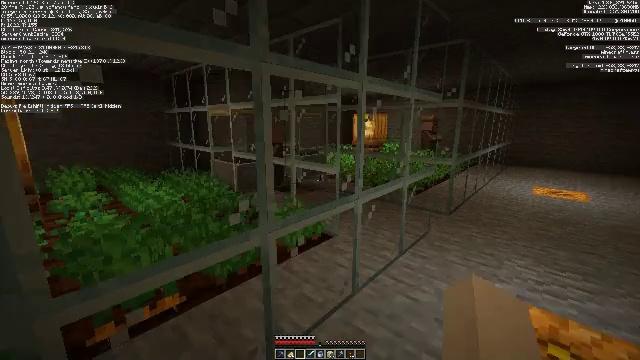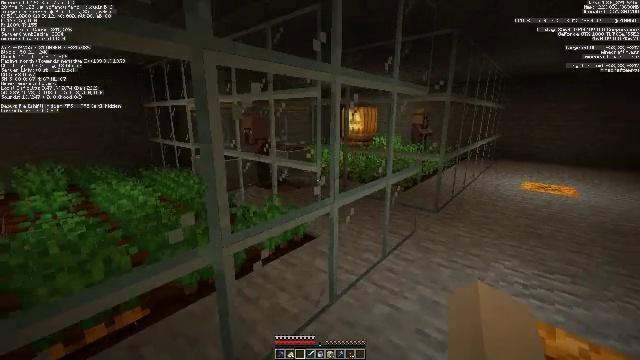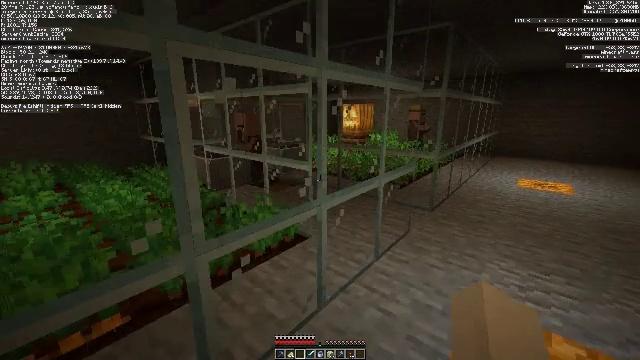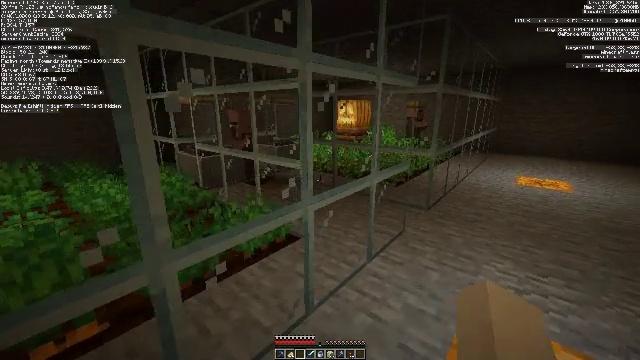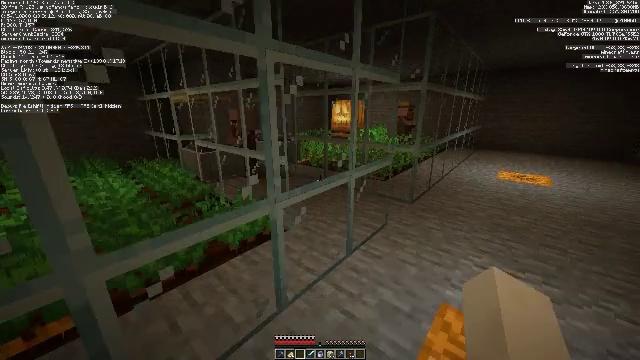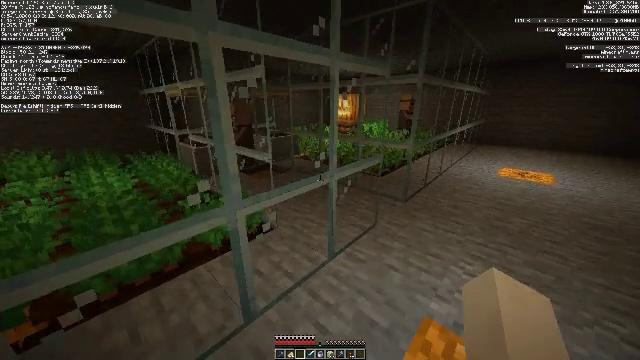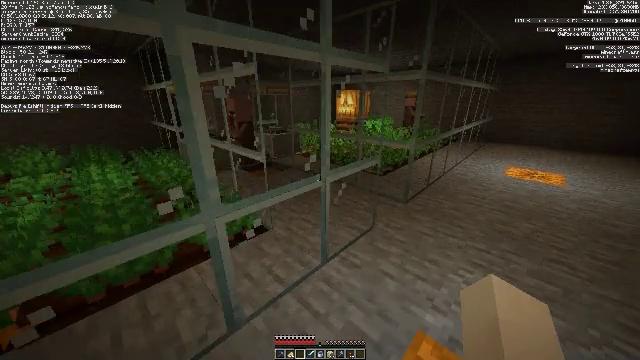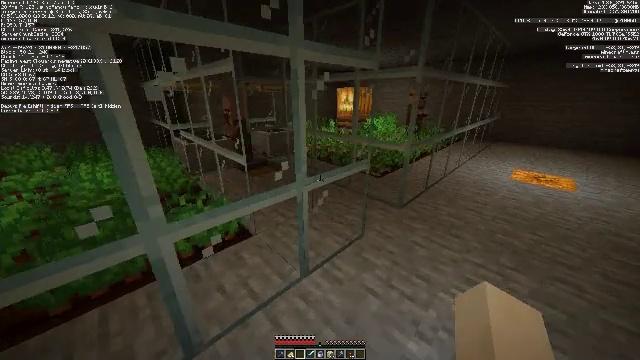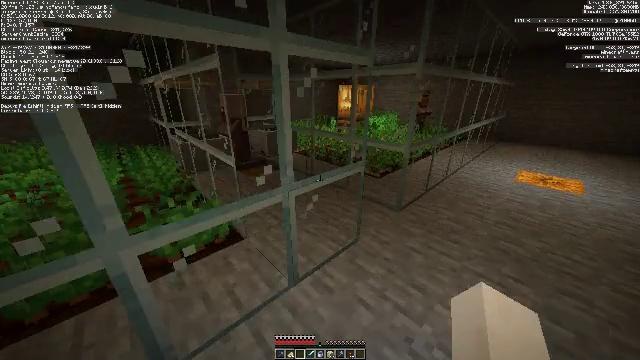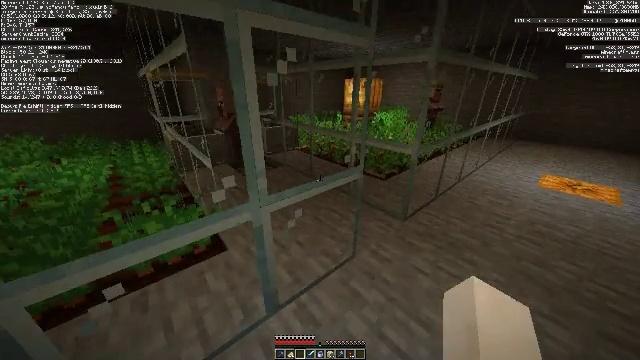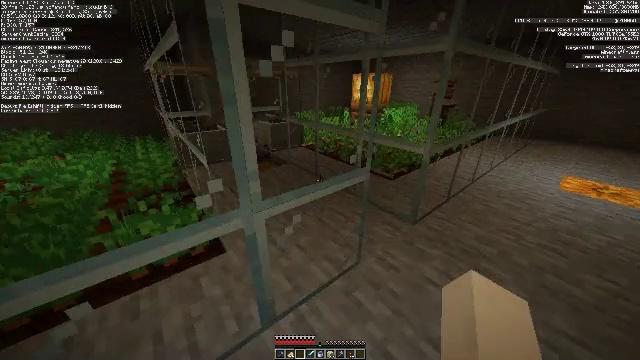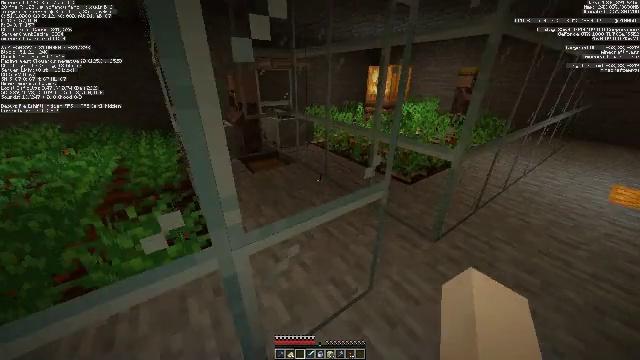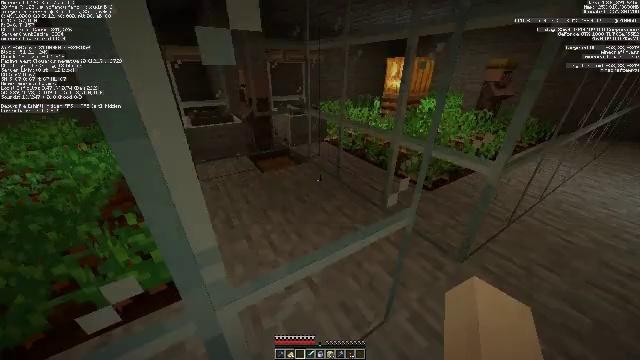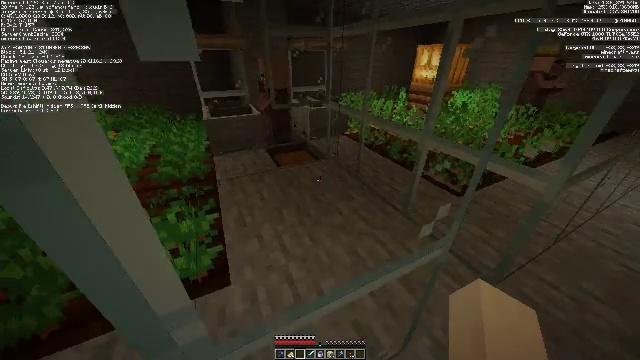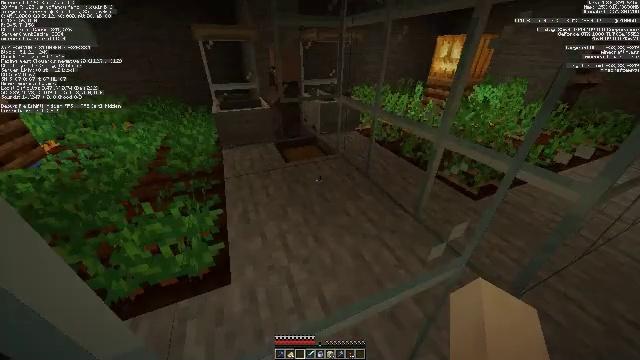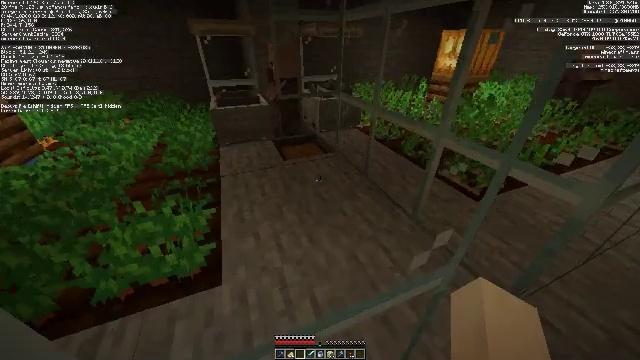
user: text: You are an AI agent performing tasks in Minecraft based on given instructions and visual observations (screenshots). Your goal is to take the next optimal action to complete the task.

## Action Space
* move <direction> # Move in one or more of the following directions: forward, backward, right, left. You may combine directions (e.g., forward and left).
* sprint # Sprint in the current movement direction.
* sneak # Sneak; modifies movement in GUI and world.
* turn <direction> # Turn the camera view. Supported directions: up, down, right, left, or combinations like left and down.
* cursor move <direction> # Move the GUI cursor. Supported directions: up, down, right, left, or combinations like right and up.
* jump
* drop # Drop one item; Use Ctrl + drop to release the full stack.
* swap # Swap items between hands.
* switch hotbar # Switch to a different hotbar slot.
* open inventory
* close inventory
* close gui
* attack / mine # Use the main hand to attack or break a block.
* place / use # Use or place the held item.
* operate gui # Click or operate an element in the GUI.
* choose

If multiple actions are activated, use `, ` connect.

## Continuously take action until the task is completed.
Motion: motion action
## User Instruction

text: Collect the brown mushroom from the forest floor.
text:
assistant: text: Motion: move forward and move right, turn right and down
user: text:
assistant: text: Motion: move forward and move right, sprint
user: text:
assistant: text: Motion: move forward and move right, sprint
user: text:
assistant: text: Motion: move forward and move right, turn down
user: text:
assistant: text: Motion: move forward and move right, turn left and down
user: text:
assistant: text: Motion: move forward and move right, turn left and down
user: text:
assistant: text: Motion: move forward and move right, turn left
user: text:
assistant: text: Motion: move forward
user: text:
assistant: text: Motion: move forward, turn left and down
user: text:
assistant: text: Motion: move forward, turn left and down
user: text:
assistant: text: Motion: move forward, turn left and down
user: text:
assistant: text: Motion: move forward, turn left and down
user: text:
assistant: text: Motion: move forward, turn left and down
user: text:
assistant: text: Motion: move forward, turn left and down
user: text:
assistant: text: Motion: move forward
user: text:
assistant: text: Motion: move forward and move right, turn left and down
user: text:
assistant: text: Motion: move forward and move right, turn left and down
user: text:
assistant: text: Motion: move forward and move right, turn left and down
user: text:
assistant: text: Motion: move forward and move right, turn left
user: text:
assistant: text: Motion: move forward, turn left
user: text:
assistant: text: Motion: move forward, turn left
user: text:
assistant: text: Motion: move forward, turn left
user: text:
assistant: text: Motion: move forward
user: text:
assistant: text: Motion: move forward
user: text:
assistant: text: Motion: move forward
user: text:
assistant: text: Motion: move forward
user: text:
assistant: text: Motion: move forward, turn up
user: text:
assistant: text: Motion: turn up
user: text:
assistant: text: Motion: no_op
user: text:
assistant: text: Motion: no_op